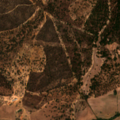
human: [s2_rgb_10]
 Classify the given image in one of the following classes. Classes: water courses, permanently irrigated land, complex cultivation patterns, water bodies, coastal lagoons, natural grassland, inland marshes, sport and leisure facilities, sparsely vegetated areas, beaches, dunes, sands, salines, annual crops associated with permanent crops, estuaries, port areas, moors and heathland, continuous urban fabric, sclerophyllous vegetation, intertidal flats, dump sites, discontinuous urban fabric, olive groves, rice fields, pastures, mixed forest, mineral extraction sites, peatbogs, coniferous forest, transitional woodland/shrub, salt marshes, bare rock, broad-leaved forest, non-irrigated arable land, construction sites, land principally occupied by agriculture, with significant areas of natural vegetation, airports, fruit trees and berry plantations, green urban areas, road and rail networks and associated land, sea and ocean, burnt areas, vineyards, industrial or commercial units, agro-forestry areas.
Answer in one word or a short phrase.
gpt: rice fields, pastures, agro-forestry areas, broad-leaved forest, coniferous forest, mixed forest, transitional woodland/shrub